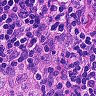
Metastatic tissue present: no